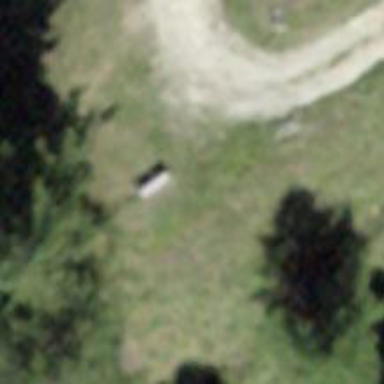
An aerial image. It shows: Bench for seating.